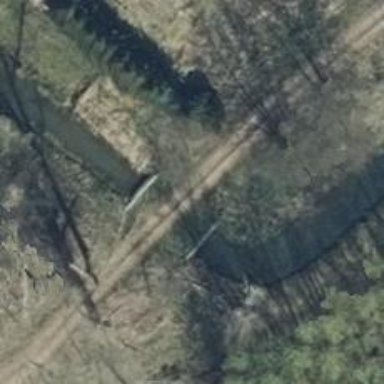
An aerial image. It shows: Sandy track passing over bridge with grade2 tracktype.